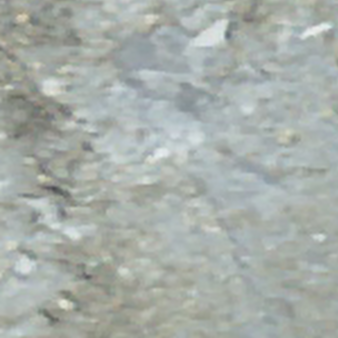
Label: other